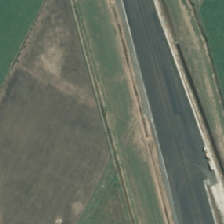
Land cover: deciduous_hardwood